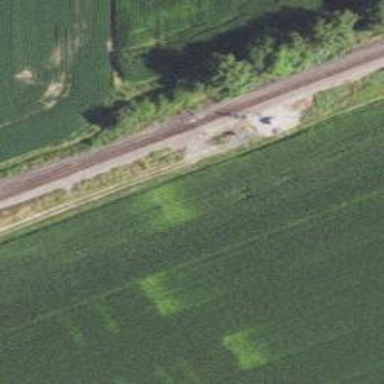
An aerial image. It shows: Railway spur junction.